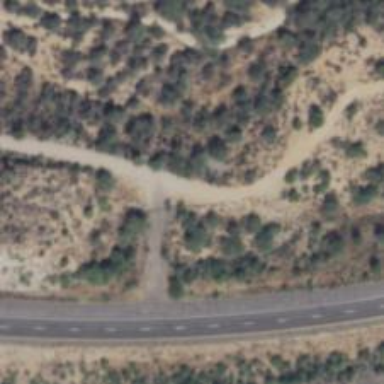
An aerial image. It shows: Track road.